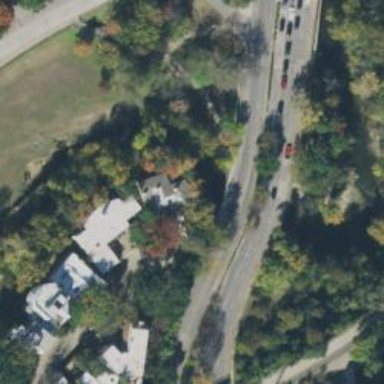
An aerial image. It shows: Secondary road bridge with separate sidewalk.